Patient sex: M
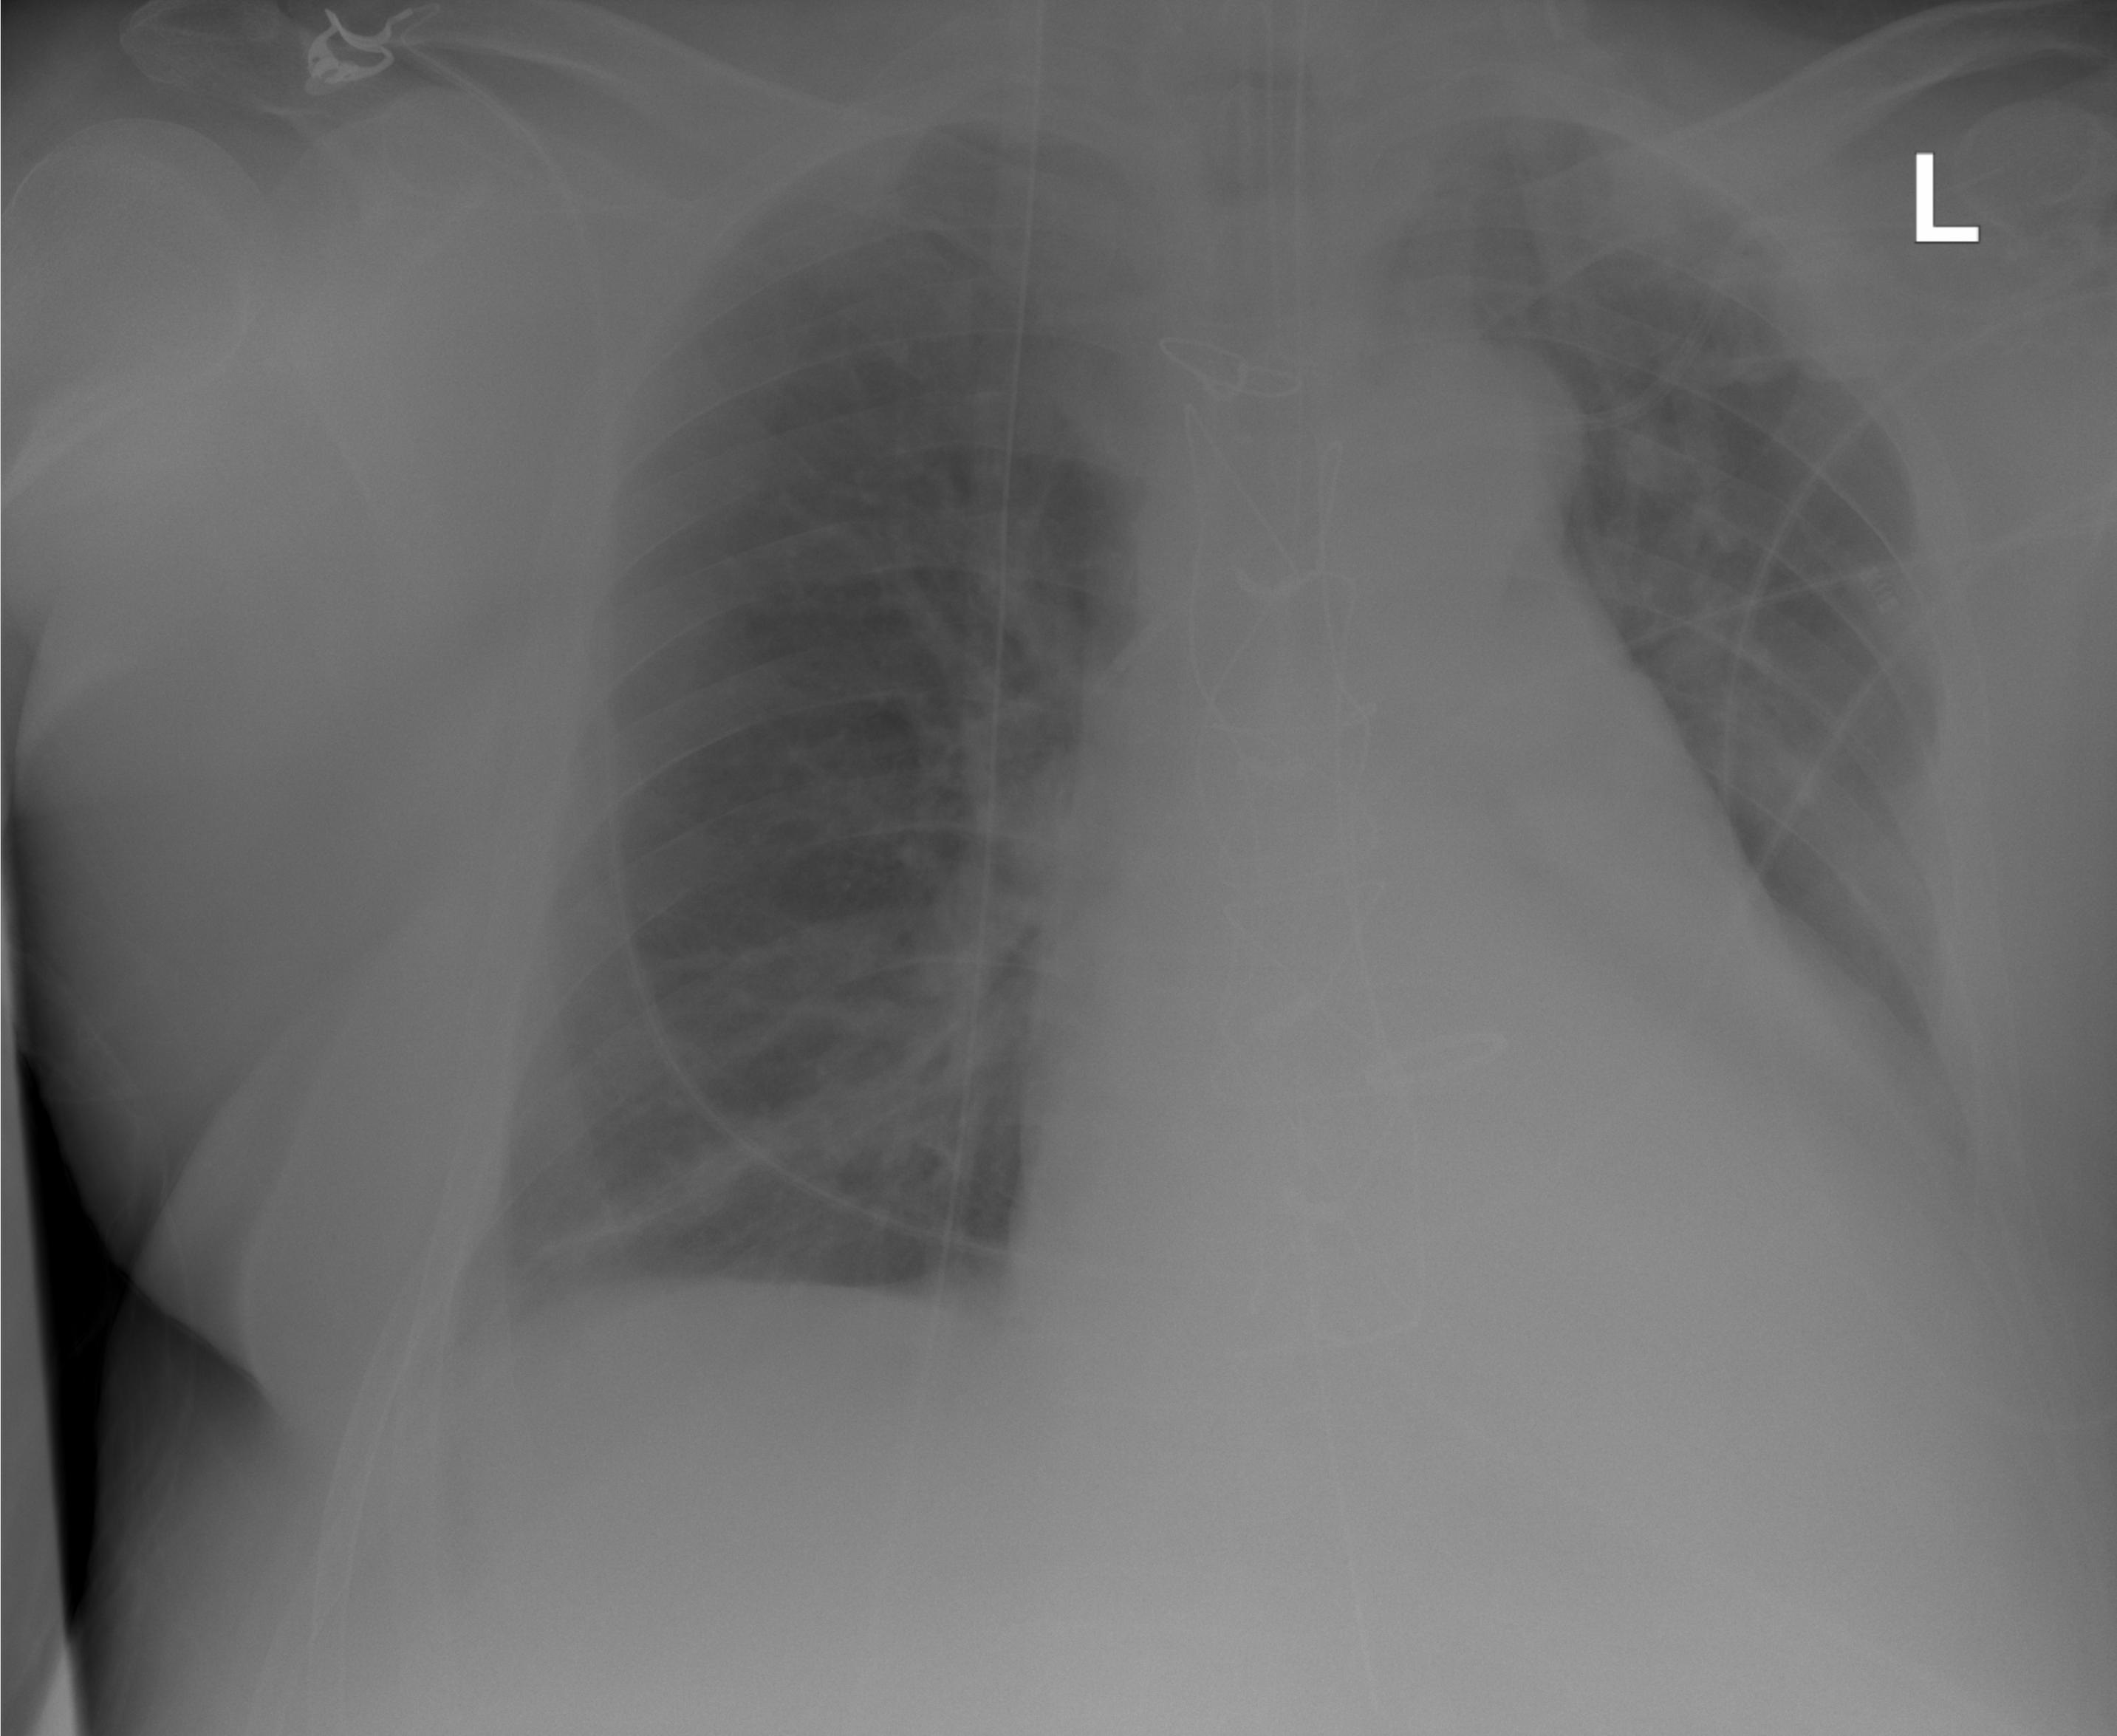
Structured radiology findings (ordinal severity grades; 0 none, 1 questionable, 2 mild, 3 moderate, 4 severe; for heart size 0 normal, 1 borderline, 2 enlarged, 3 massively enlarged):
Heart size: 2
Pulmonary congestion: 0
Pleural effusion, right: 2
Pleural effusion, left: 2
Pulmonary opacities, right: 0
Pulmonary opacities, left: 0
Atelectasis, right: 2
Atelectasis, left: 2